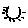
Label: sun